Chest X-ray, PA view. Patient: 63 years old, sex F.
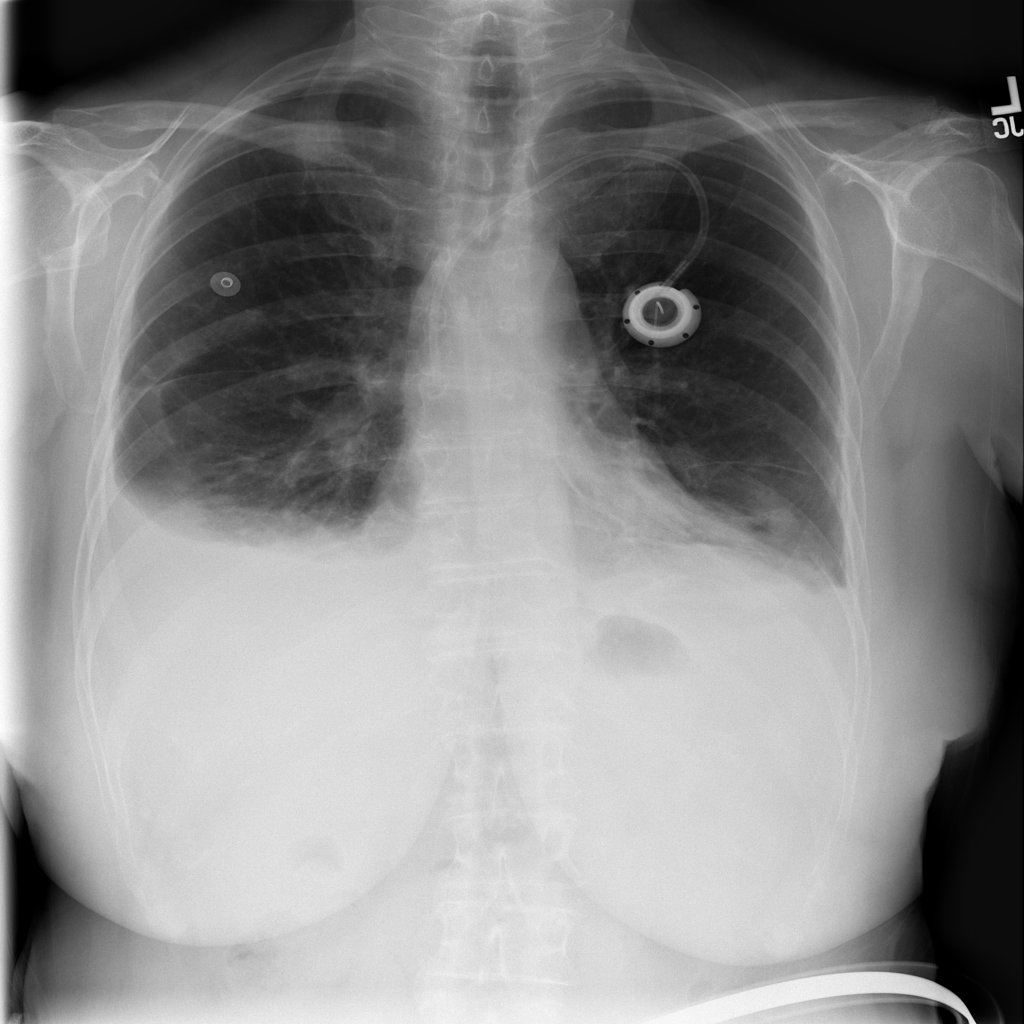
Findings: Effusion, Pneumothorax